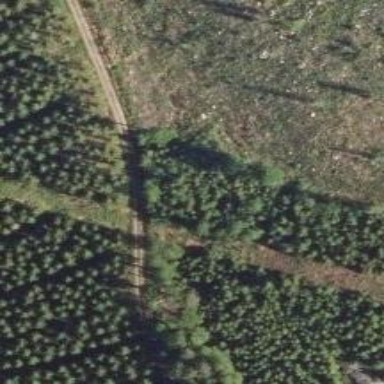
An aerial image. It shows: Track road with grade3 tracktype suitable for nordic skiing.